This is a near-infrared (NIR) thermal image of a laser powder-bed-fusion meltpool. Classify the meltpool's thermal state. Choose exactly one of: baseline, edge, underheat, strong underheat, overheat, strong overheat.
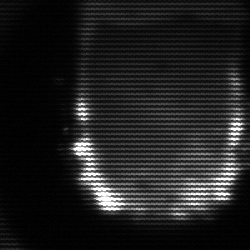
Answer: baseline